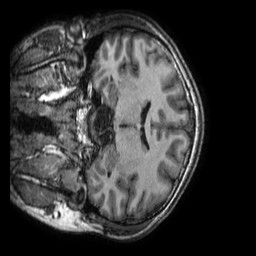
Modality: T1w
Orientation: coronal
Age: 28
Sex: male
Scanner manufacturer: ge
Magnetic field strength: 3 T
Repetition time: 0.008784 s
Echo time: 0.003776 s